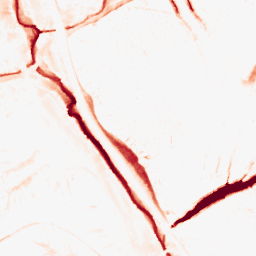
Category: morphological
Decomposition family: tophat
Decomposition parameters: size: 10
mode: black
Upsampling method: sinc_blackman
Upsampling parameters: scale: 2
kernel_size: 16
Upsampling scale: 2